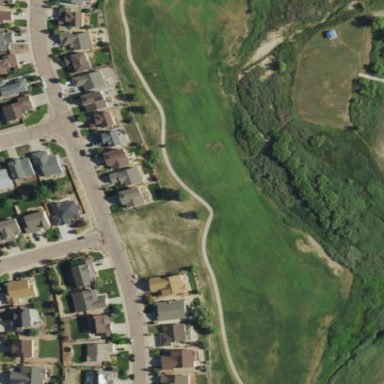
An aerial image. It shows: Rough grassy area used for golf.